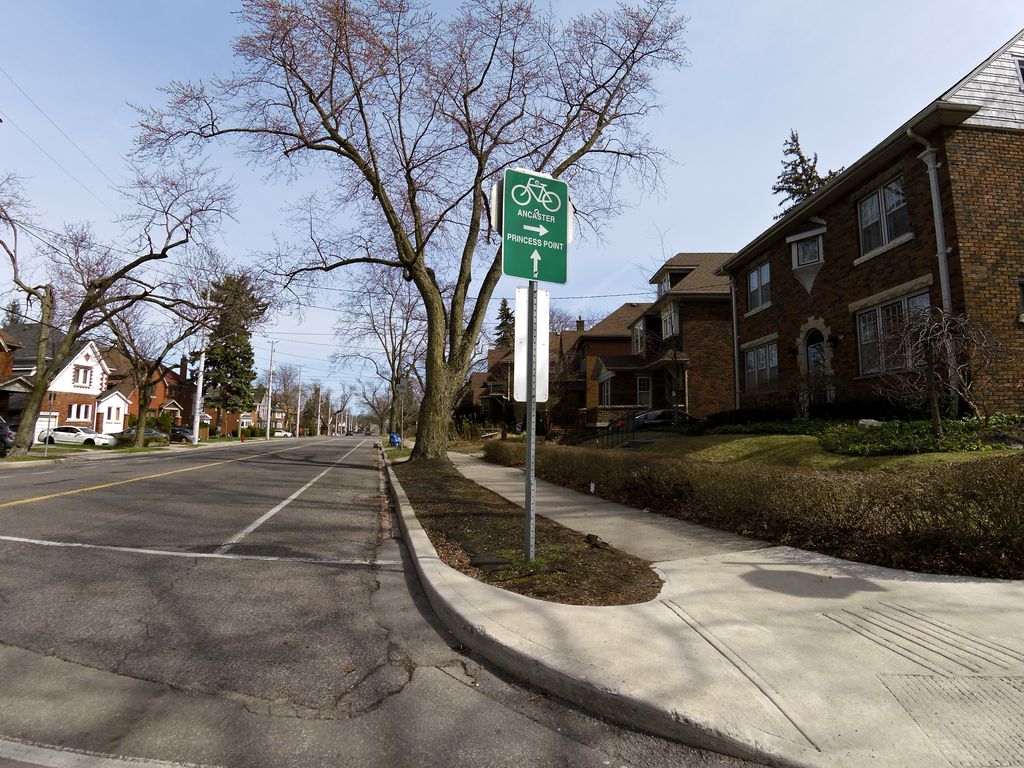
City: hamilton